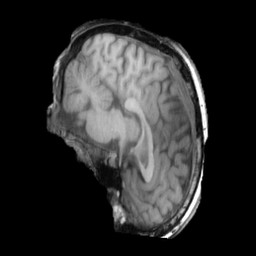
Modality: T1w
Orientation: sagittal
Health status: ill
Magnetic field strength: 3 T